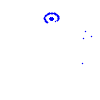
Particle: kaon